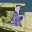
Label: 6